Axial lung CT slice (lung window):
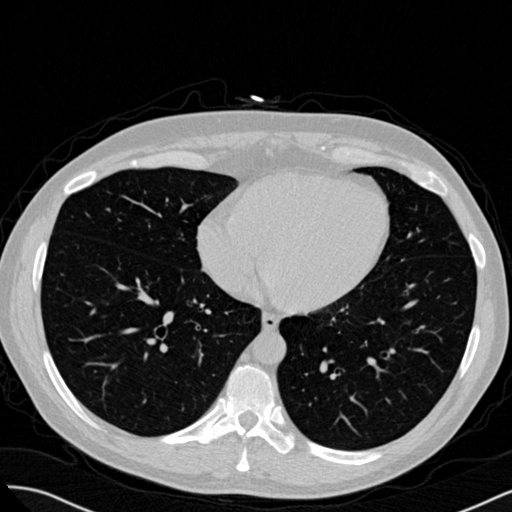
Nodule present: no